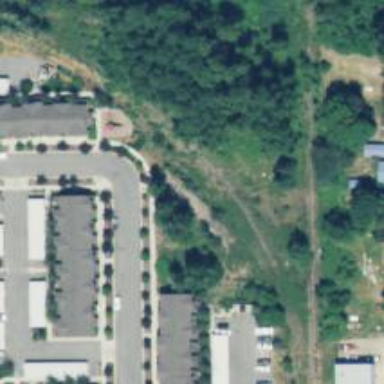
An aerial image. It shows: Disused railway spur service.